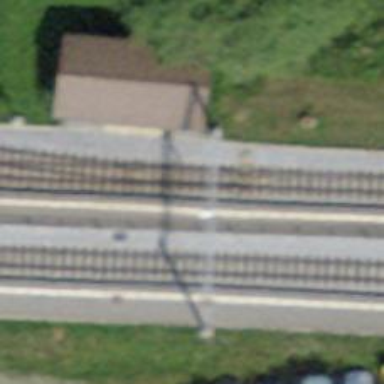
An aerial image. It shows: Railway switch.